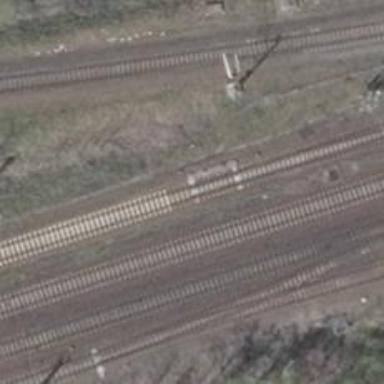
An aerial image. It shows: Railway switch.